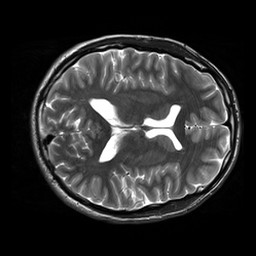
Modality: T2w
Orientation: axial
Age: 21
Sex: male
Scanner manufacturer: siemens
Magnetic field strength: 3 T
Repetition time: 8.53 s
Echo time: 0.091 s